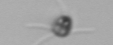
Label: Pyramimonas